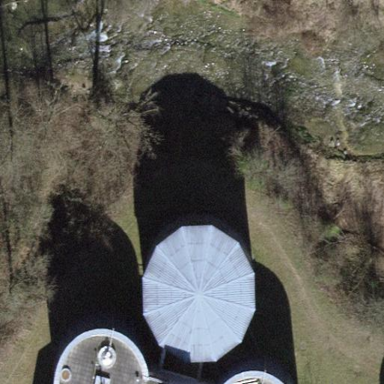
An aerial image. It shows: View of wastewater plant.